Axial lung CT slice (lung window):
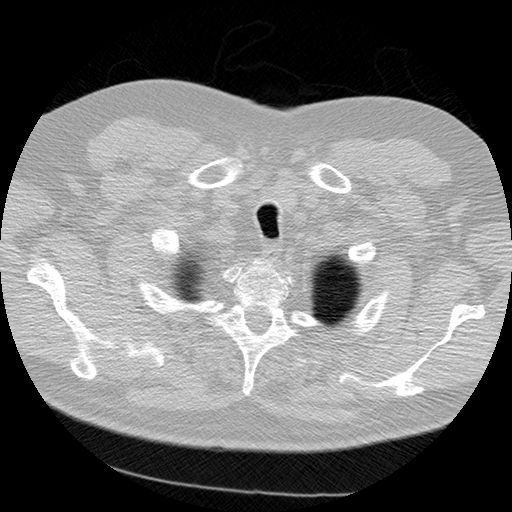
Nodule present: no